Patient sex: F
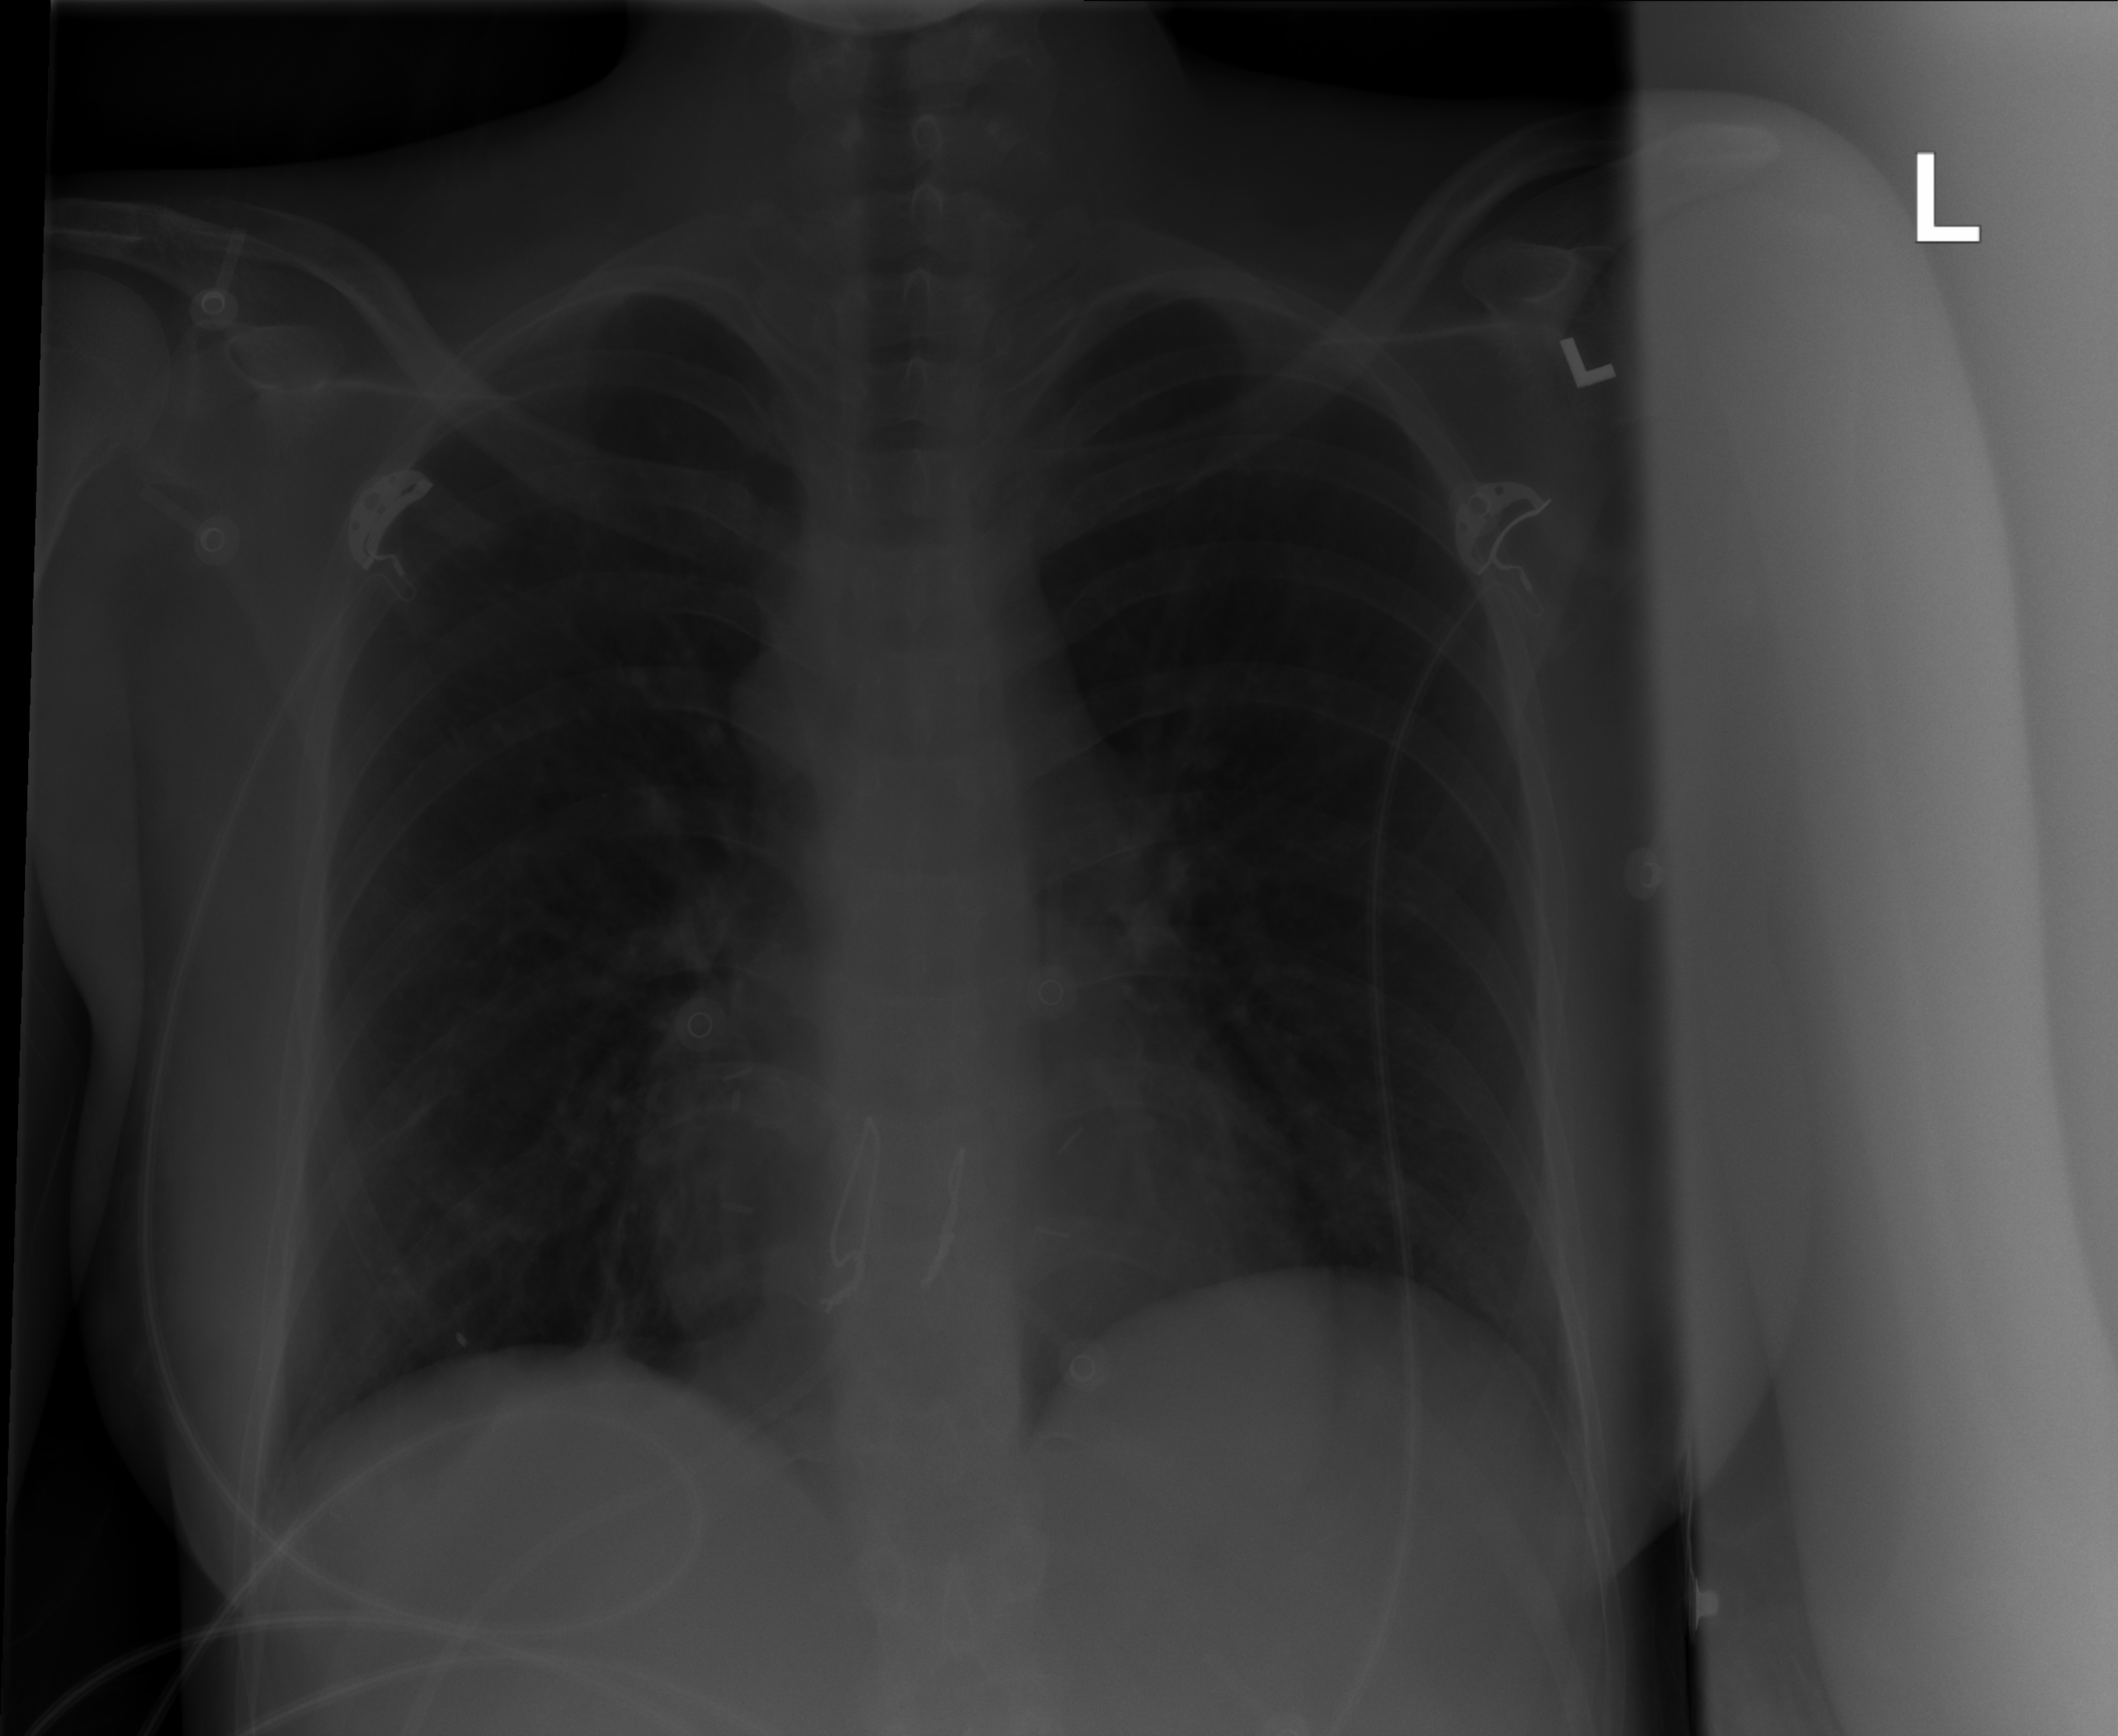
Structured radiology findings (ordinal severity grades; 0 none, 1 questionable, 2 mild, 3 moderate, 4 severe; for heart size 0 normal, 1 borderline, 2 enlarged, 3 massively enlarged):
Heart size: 0
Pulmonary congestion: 0
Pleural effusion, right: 0
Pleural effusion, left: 0
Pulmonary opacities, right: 0
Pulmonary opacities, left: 0
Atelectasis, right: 2
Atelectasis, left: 0